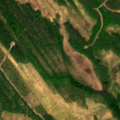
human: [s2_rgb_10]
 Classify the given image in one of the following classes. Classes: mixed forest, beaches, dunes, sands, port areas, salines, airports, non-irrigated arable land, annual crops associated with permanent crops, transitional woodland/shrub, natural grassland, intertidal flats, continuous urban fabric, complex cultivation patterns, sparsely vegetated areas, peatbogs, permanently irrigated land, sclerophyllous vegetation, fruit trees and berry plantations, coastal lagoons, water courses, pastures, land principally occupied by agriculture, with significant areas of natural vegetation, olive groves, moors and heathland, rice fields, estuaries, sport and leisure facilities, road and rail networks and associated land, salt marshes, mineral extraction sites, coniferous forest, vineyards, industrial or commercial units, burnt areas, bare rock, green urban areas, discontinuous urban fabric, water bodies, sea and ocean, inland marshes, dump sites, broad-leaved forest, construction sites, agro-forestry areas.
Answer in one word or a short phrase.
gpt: coniferous forest, mixed forest, transitional woodland/shrub, peatbogs